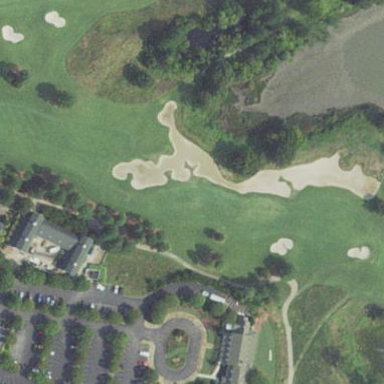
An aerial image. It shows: Grassy area designated as golf fairway.